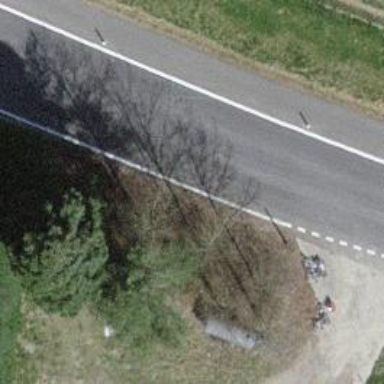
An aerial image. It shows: Unclassified road with cycle track on the right side.